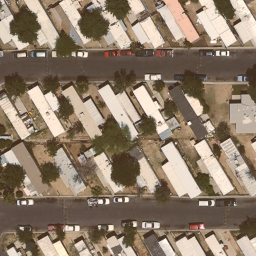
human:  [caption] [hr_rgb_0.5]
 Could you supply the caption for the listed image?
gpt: Lots of mobile homes arranged in lines in the mobile home park and some roads go through this area .

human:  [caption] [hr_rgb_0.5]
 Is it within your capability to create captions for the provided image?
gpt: Lots of mobile homes are closed to each other and some cars parked at the roadside in the mobile home park .

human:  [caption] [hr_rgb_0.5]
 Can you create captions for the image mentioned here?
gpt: Many mobile homes with plants surrounded and some cars parked at the roadside in the mobile home park .

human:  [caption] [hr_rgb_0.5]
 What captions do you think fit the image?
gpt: Many mobile homes arranged in lines in the mobile home park .

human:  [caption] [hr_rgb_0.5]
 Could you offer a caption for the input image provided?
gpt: Many mobile homes arranged in lines and some roads go through this area .